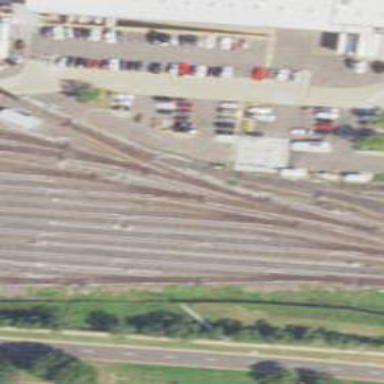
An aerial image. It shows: Electrified rail in service yard.